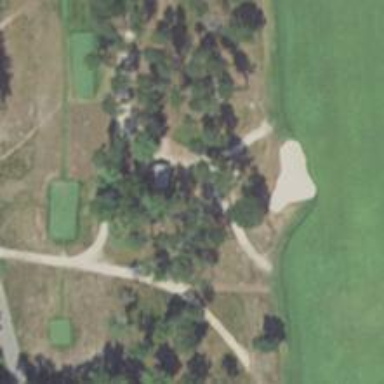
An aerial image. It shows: Golf cartpath that is also road path.